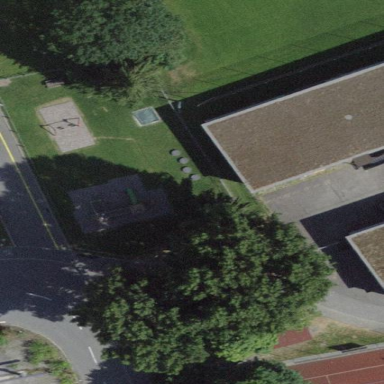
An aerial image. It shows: Playground area for leisure land.